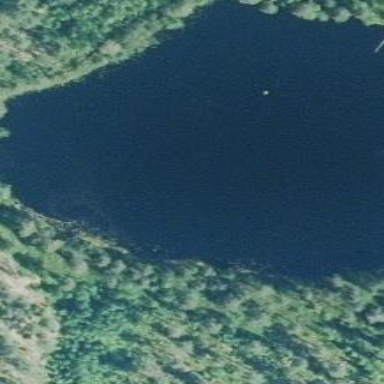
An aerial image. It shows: Pond surrounded by natural water.